Field crop: maize
Growth stage: 2
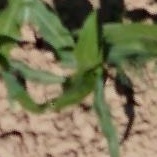
Species: maize